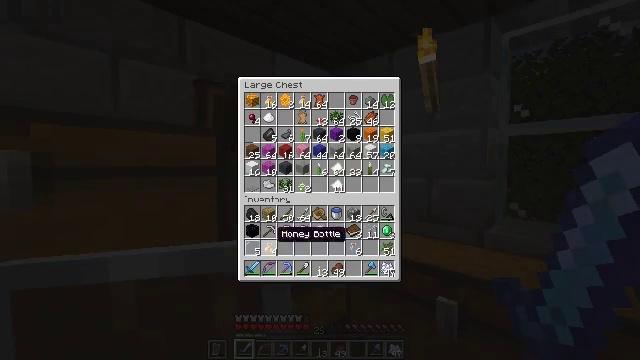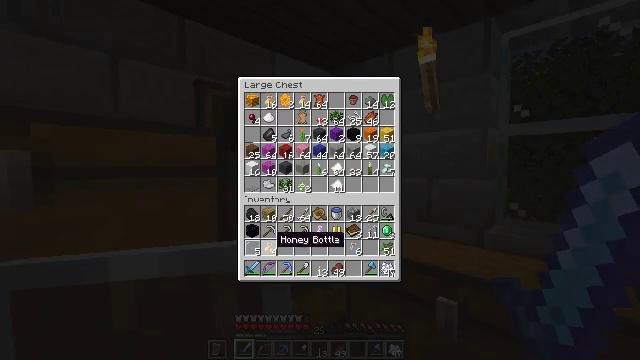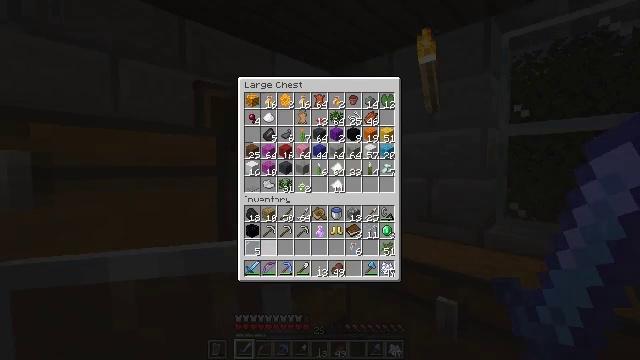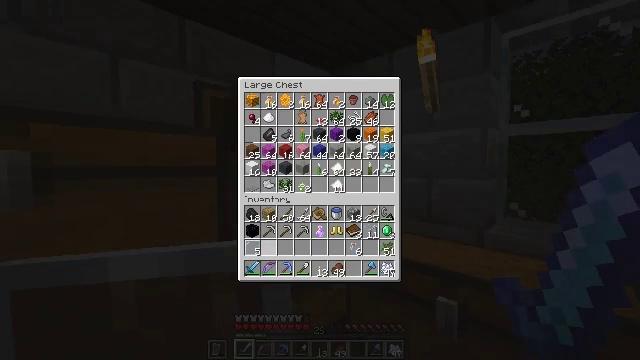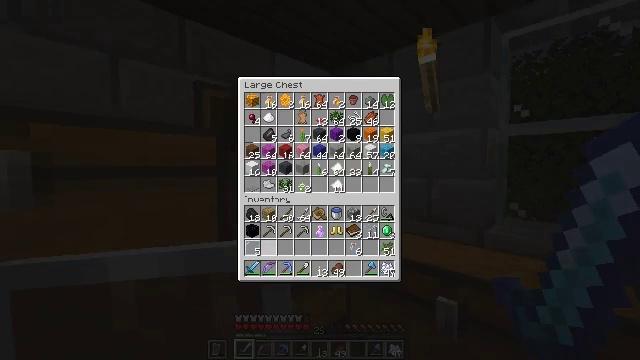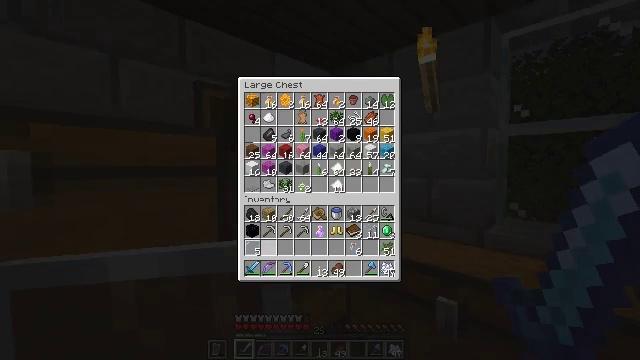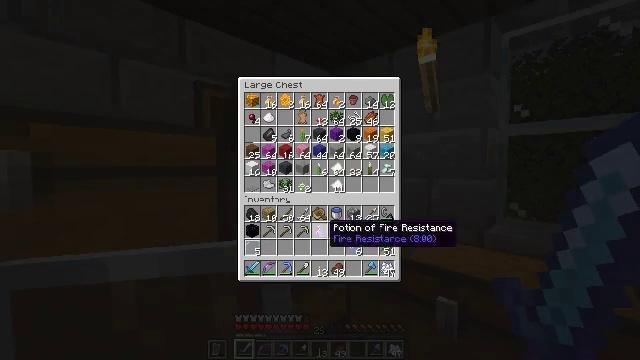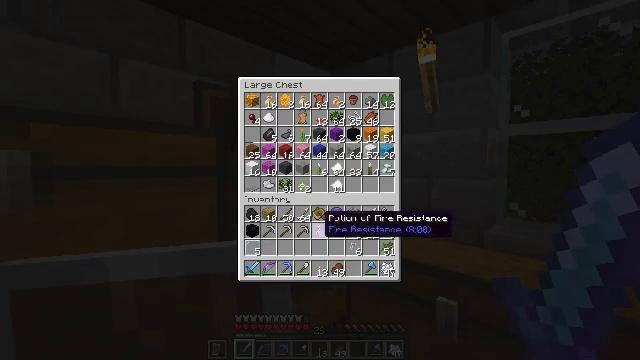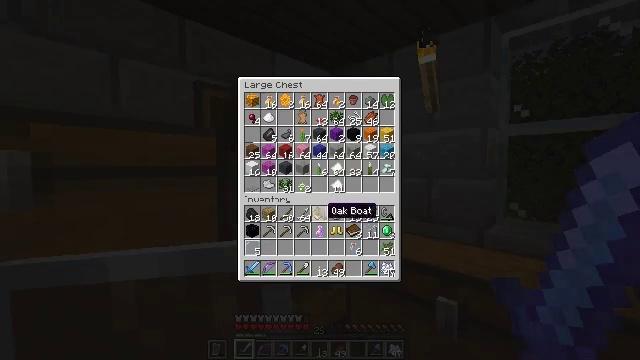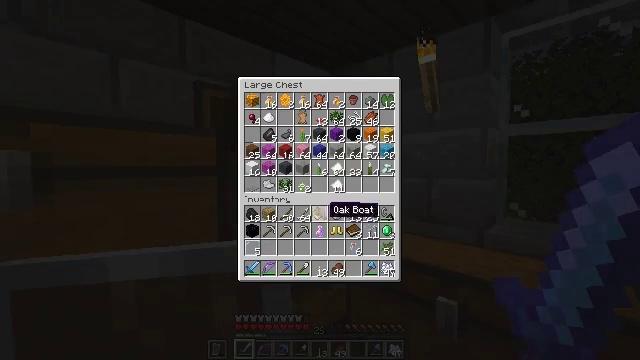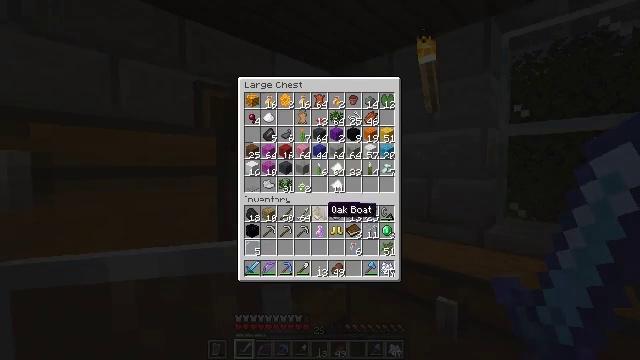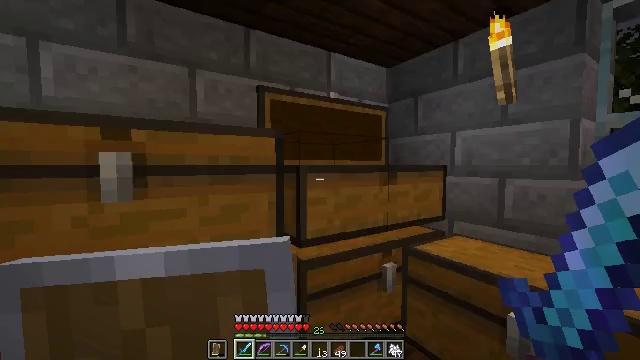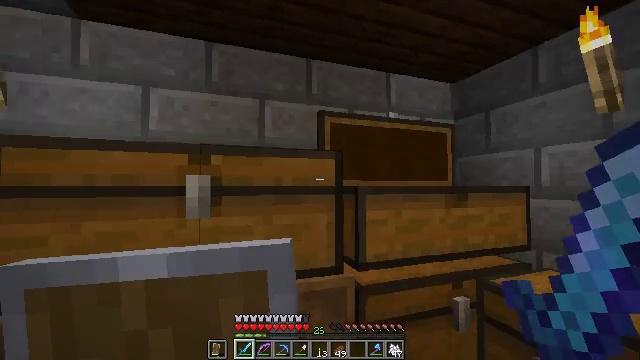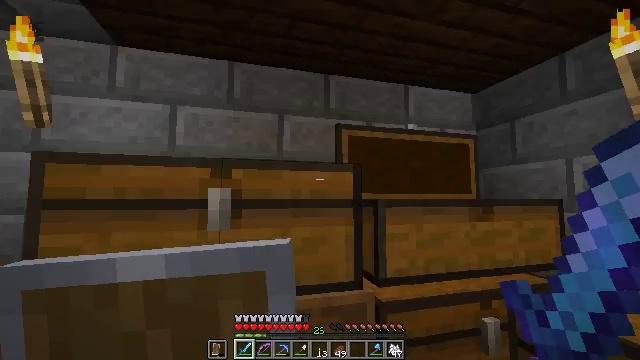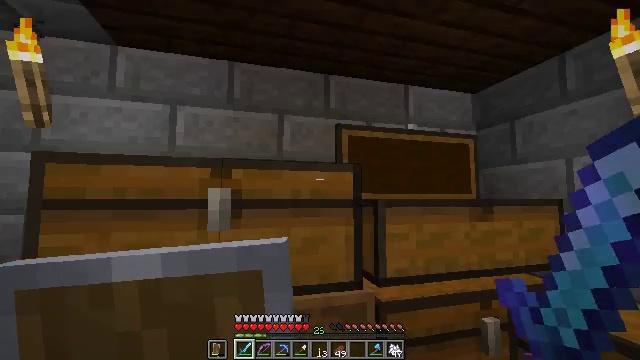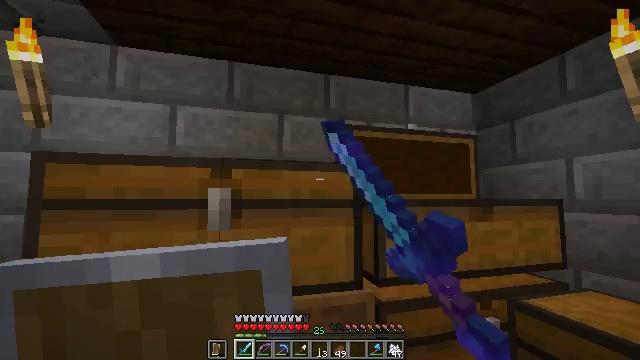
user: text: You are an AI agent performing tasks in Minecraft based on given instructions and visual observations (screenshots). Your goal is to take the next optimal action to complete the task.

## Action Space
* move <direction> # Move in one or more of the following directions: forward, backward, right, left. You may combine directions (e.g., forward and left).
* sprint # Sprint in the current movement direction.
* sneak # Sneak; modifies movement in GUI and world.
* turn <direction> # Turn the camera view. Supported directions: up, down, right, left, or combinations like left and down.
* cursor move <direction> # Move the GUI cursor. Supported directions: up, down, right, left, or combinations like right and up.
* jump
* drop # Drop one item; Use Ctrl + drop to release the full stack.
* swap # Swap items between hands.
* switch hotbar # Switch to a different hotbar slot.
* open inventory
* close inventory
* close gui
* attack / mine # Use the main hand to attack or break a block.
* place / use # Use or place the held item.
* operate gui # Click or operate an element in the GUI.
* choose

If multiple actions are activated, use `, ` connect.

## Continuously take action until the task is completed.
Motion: motion action
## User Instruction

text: craft item air
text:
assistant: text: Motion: sneak
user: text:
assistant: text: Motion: sneak, operate gui
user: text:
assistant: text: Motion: sneak, operate gui
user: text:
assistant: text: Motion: sneak
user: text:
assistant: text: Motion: sneak
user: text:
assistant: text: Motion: cursor move right and up
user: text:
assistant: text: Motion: cursor move up
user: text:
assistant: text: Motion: cursor move up
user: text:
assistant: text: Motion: no_op
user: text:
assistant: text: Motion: no_op
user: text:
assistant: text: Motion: cursor move left
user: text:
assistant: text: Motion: turn left and up, close gui
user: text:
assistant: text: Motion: turn left and up
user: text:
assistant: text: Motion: use / place
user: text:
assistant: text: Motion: use / place
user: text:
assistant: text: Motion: use / place
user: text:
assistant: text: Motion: no_op
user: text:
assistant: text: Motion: no_op
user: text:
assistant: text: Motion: open gui
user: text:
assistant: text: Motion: cursor move right and down
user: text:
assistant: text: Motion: sneak, cursor move right and down
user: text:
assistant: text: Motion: sneak, cursor move right
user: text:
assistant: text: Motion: sneak, cursor move down
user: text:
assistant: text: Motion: sneak, cursor move left
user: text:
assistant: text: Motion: sneak
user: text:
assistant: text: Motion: sneak, operate gui
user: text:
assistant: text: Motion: sneak, cursor move left
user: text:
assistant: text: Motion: sneak, cursor move left and down
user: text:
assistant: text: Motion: sneak, cursor move left
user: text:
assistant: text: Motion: sneak, cursor move left, operate gui